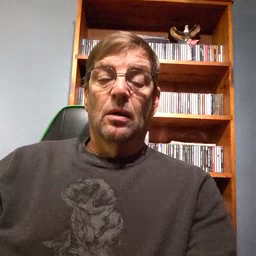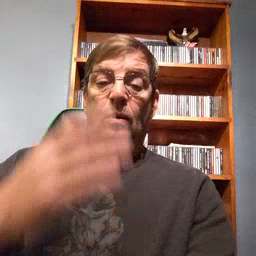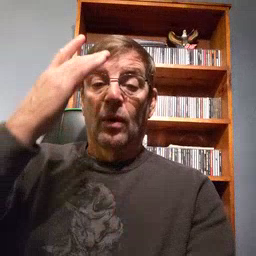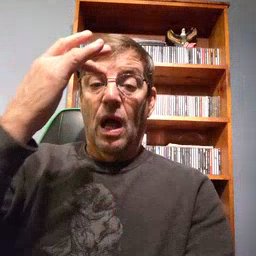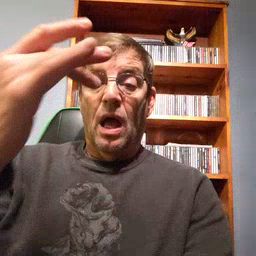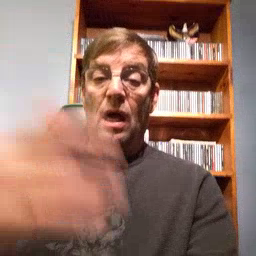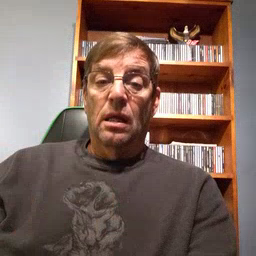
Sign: why